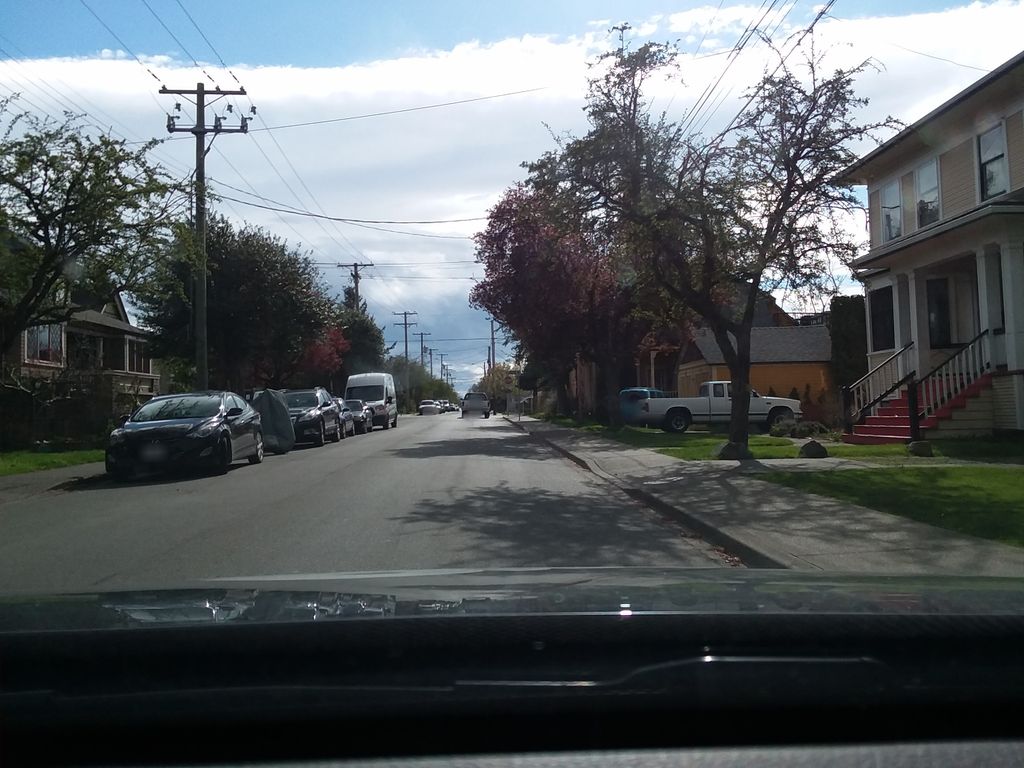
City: victoria